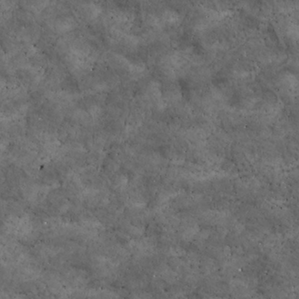
Label: non_frost